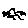
Label: zigzag